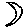
Label: moon